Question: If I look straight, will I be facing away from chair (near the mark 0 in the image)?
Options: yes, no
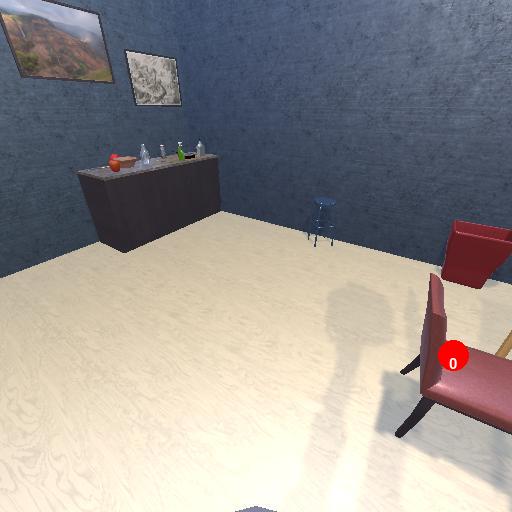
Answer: yes